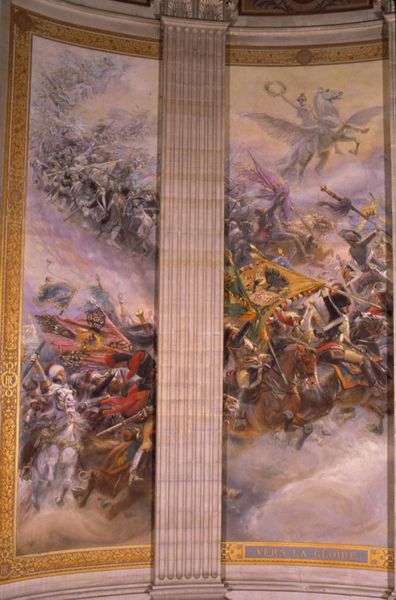
Titel: Vers la Gloire, Dem Ruhm entgegen
Künstler: Édouard Detaille
Standort: Paris
Institution: Panthéon
Schlagwörter: angriff, blau, dunkel, flügel, gemälde, himmel, kampf, kämpfer, mann, weiß, wolken, gelb, menschen, braun, frankreich, hell, marmor, männer, raum, schwarz, szene, säule, rot, schloss, schnee, tier, tiere, wolke, malerei, wand, architektur, barock, mensch, rahmen, sockel, bild, goldrahmen, innenraum, wind, flach, gold, decke, innen, fliegen, pferd, pferde, reiter, rund, engel, kanneliert, kannelierung, reiten, schrift, rahmung, bogen, fahnen, fahne, flagge, zug, herde, winter, kutsche, schriftzug, pilaster, saal, strom, angst, gewalt, krieg, schlacht, zerstörung, historienbild, soldaten, inschrift, wandgemälde, wandmalerei, stuck, socke, foto, eckig, traum, schwerter, text, waffen, soldat, staub, allegorie, kranz, lorbeerkranz, armee, darstellung, heer, schimmel, sieg, kapitell, gesims, kavallerie, mythos, krieger, kanneluren, speer, speere, fresko, flaggen, basis, kreig, vorlage, wandbild, pegasus, durchbrochen, wanderung, nike, gewölbt, korintisch, teilung, sockelgesims, kanelluren, kannelur, halbsäule, eckansicht, geteilt, viktoria, wandvorlage, geflügeltes pferd, siegen, armeen, beritten, saüle, kannelluren, engell, gloire, soldatenzug, vers la gloire, lobeerkanz, himmelszug, bogen säule, sigen